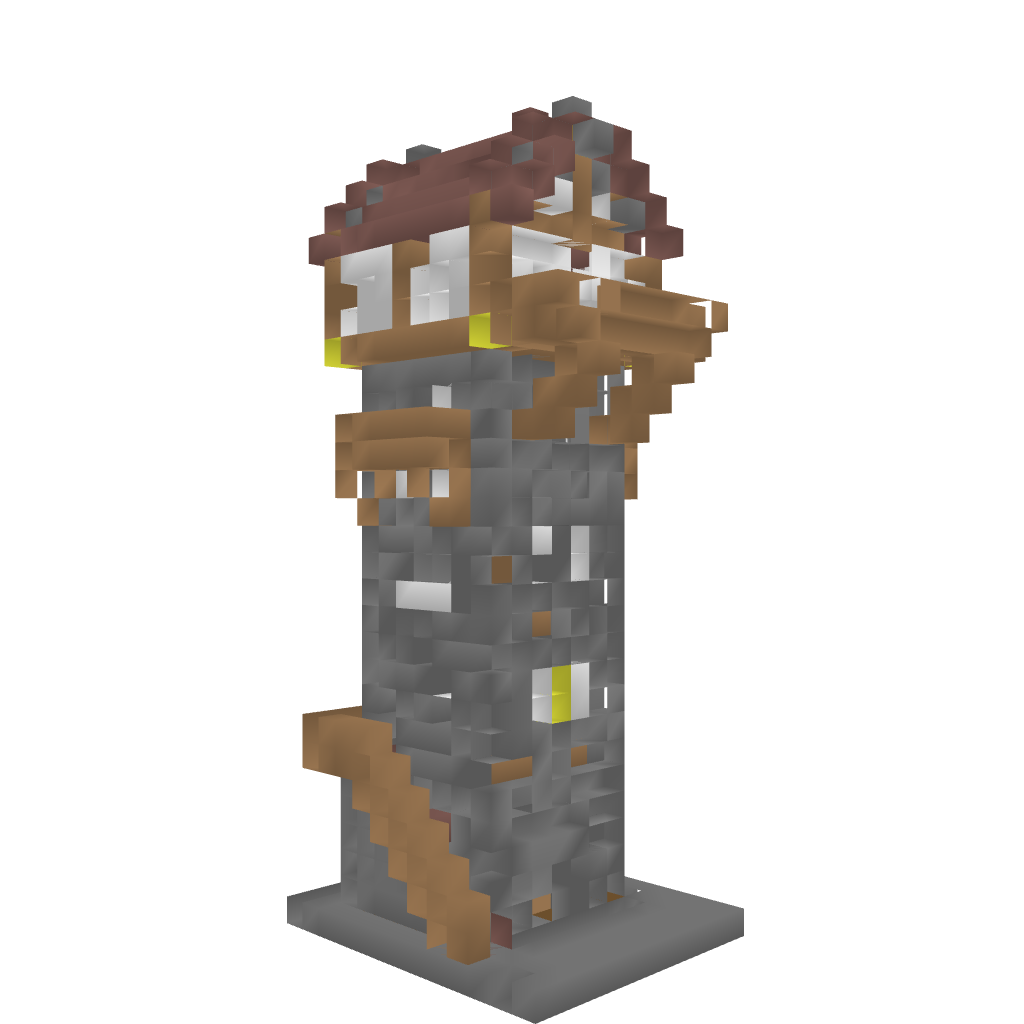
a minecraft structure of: watch tower bad low quality